Question: Below is some code snippet from the book < Netty in Action >.

I am wondering if the connect action finished after '1' and before '2', will the 'ChannelFutureListener' ever get a chance to be notified?
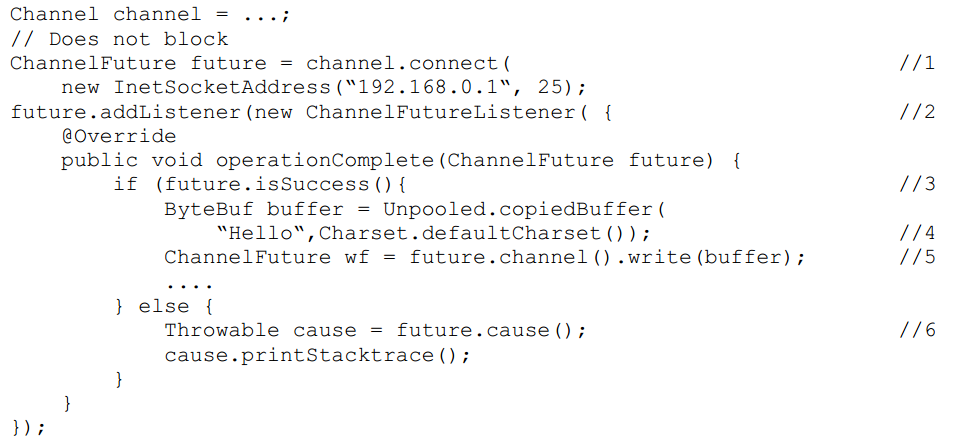
Answer: Check the Netty javadoc, specifically for <URL>. It states that the listener will be notified immediately if the operation is already complete.
So the answer is yes, it's robust.